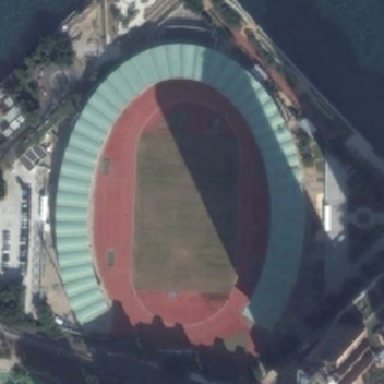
It is a large stadium surrounded by vegetation regularly .